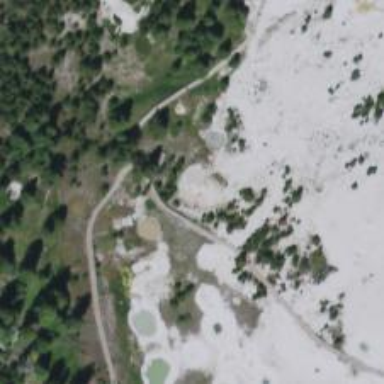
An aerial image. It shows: Geyser in its natural environment.